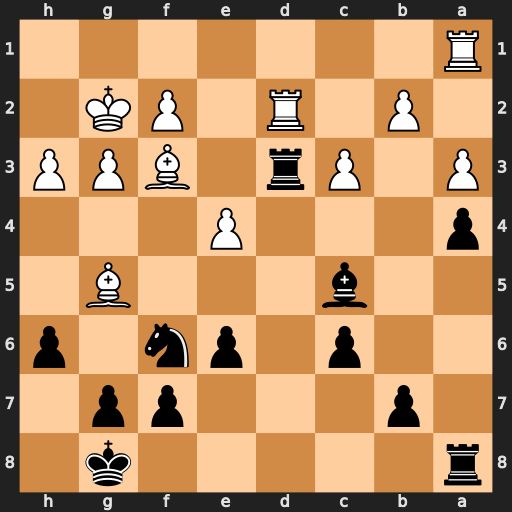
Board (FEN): r5k1/1p3pp1/2p1pn1p/2b3B1/p3P3/P1Pr1BPP/1P1R1PK1/R7
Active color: b
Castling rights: -
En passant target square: -
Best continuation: Rxf3 Kxf3 hxg5